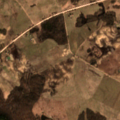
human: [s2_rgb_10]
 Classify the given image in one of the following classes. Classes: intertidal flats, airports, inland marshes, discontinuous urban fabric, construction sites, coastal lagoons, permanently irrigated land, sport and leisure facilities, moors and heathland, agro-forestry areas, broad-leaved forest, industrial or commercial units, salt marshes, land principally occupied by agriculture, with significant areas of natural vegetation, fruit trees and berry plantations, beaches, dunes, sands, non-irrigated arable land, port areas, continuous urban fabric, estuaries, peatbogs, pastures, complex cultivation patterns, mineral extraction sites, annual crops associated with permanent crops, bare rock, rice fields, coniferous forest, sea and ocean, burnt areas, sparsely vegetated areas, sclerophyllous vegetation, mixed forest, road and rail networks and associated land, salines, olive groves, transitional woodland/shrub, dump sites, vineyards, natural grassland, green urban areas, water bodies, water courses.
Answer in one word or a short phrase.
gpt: non-irrigated arable land, complex cultivation patterns, land principally occupied by agriculture, with significant areas of natural vegetation, broad-leaved forest